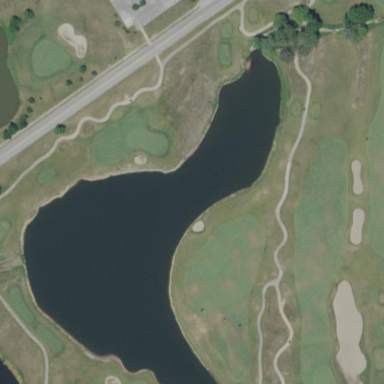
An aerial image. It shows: Scenic view of water hazard on golf course. The natural water feature adds beauty to the landscape.